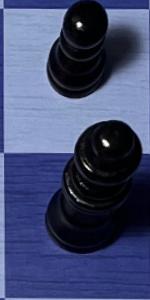
Label: Queen_Black